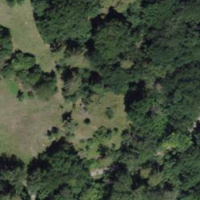
EUNIS habitat code: 41
Species observed at this site:
Ononis spinosa
Hippocrepis comosa